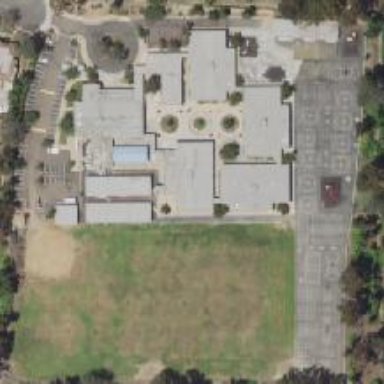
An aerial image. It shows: School.